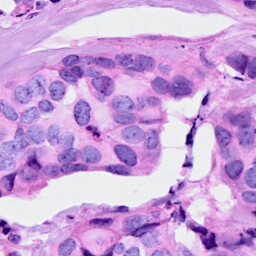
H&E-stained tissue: Breast